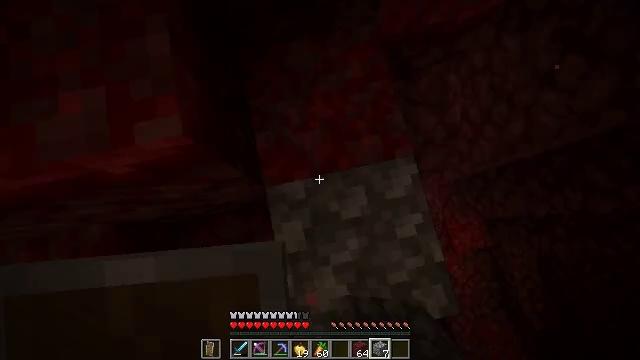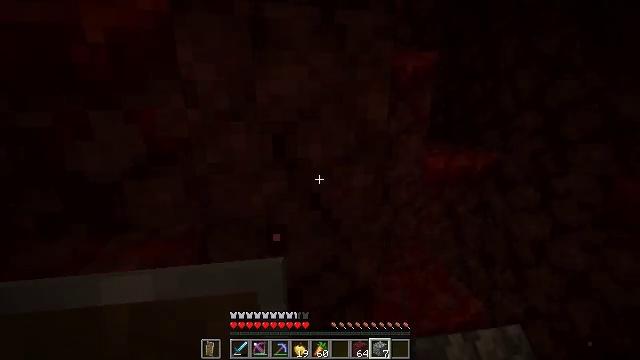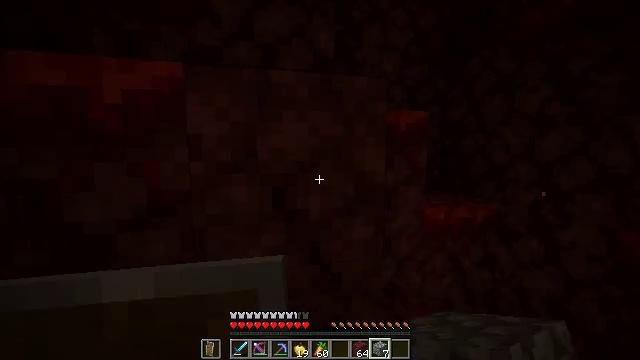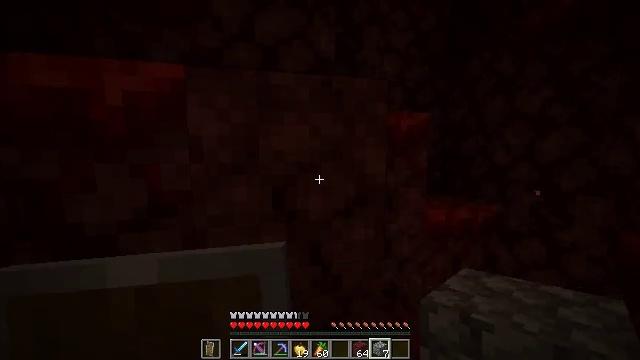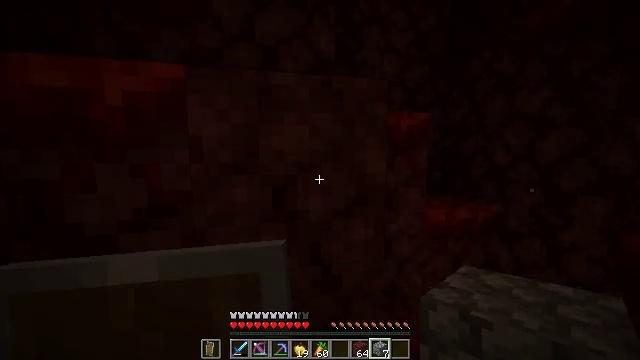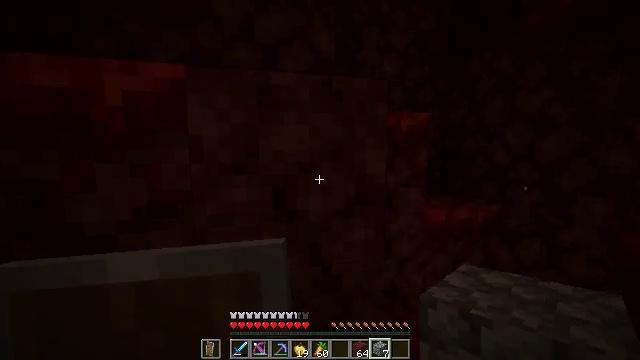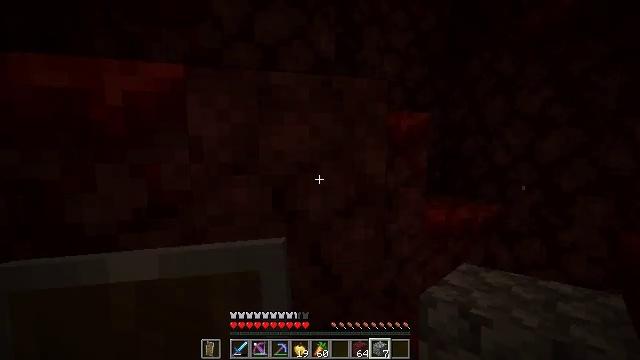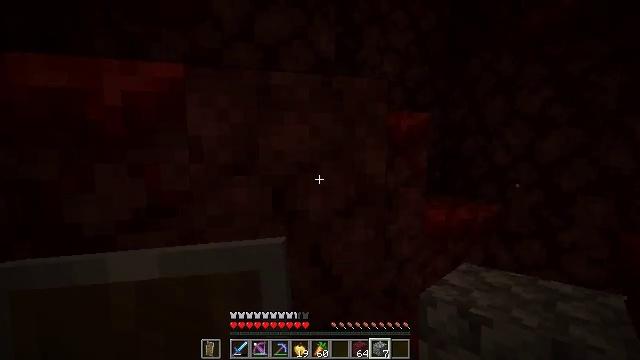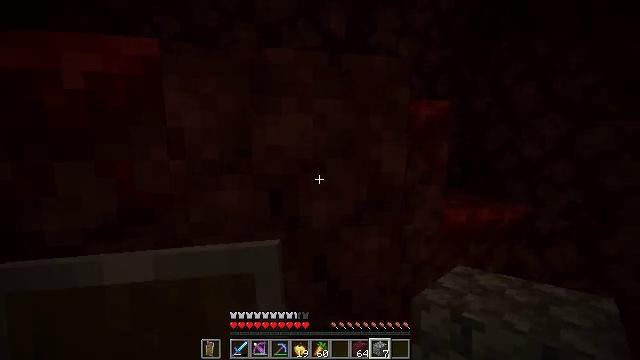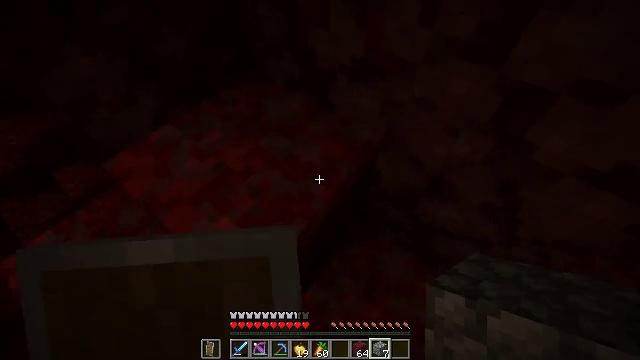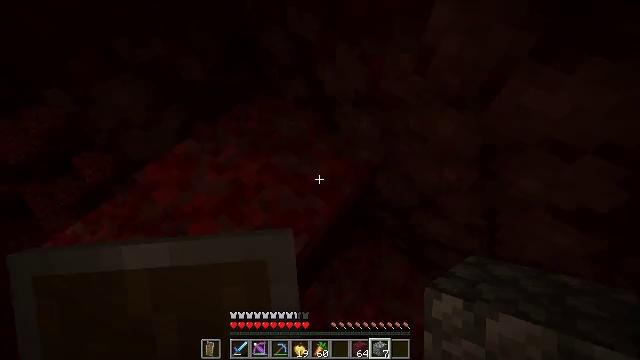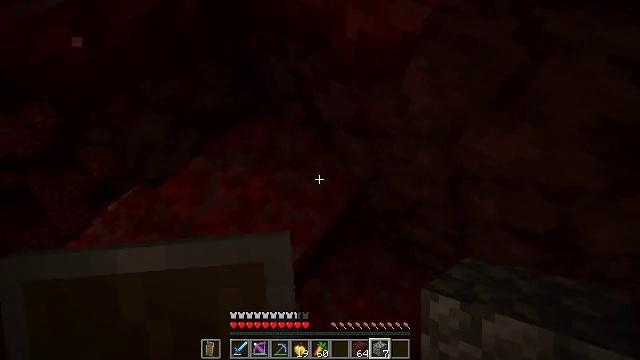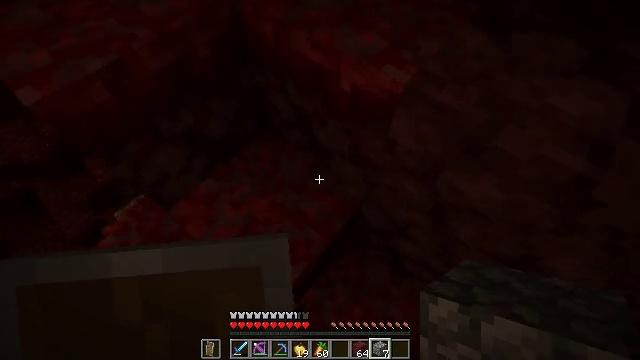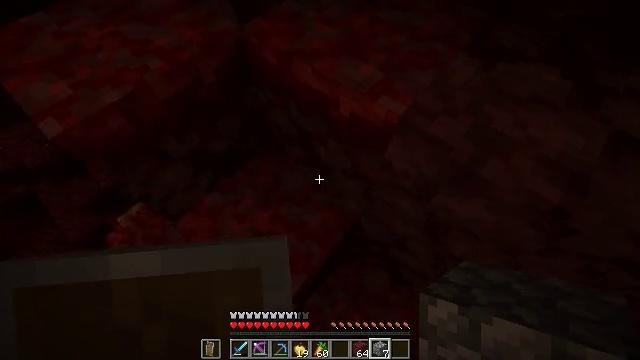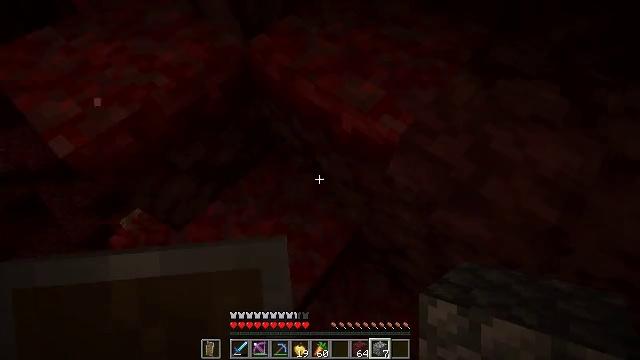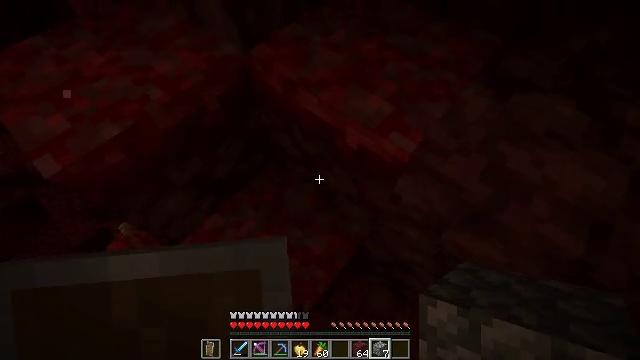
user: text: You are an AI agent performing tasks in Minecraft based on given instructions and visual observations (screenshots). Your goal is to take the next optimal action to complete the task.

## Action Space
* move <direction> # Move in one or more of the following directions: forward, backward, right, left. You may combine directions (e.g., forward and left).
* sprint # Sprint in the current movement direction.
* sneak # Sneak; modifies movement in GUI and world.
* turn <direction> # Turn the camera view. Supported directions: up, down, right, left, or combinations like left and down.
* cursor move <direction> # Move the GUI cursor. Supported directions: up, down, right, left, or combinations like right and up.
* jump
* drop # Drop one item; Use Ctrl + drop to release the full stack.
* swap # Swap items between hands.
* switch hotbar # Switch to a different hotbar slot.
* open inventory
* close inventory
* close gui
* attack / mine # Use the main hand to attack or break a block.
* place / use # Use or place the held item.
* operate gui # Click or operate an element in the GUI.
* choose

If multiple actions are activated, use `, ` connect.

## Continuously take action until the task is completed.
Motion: motion action
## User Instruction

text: Gather crimson nylium blocks.
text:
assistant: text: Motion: turn right and up
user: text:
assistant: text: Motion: turn up
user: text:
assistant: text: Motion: no_op
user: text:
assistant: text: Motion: no_op
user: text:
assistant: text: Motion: no_op
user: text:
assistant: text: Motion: no_op
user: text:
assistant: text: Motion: move forward
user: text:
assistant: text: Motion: move forward, turn left and down
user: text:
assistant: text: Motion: move forward and move left, turn left and down, jump
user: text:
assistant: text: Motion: move forward and move left, turn left and down, jump
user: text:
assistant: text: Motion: move forward and move left, turn down, jump
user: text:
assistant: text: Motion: move forward and move left, jump
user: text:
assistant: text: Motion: move forward and move left, jump
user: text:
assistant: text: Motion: move forward, jump
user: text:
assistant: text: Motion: move forward
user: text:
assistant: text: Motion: move forward, turn down, jump
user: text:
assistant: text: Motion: move forward, turn right and down, jump
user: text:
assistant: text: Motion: move forward, turn right and down, jump
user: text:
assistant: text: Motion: move forward, turn right and down, jump
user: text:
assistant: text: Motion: move forward, turn right and down, jump
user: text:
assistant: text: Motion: move forward, turn right and down, jump
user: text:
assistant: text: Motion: move forward, jump
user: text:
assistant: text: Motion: move forward, jump
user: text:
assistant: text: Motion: move forward, turn right, jump
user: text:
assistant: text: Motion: move forward, turn right, jump
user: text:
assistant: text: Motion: move forward, turn right, jump
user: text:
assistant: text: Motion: move forward, jump
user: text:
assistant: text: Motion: move forward and move right, jump
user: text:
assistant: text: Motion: move forward and move right, jump
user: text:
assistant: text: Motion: move right, turn left and down, jump